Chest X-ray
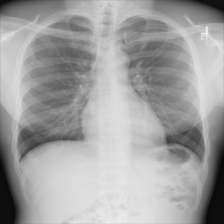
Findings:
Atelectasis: negative
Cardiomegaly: negative
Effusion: negative
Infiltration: negative
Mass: negative
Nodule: negative
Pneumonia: negative
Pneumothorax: negative
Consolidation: negative
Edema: negative
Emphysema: negative
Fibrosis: negative
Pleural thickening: negative
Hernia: negative